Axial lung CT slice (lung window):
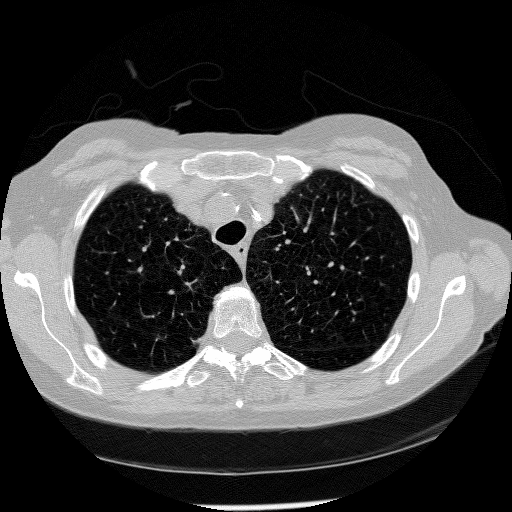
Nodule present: no